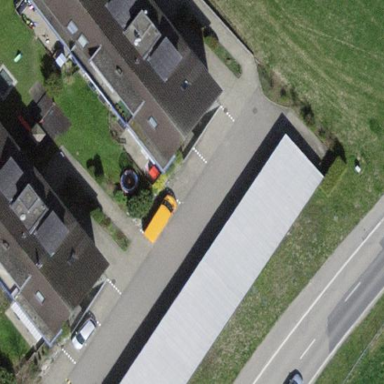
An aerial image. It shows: Parking area with surface.